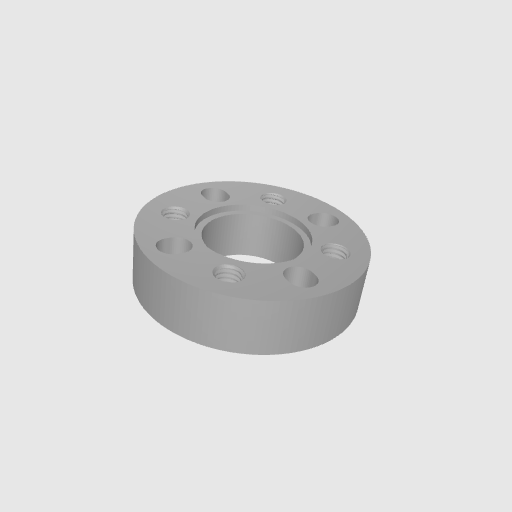
Part: PatternSpacer8